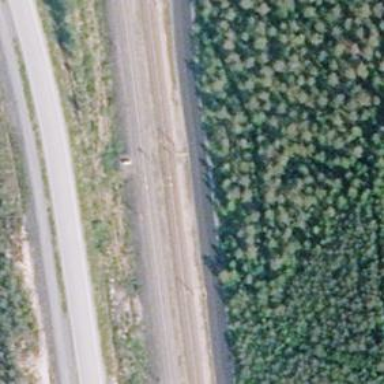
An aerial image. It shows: Railway track with continuous electrified contact lines.